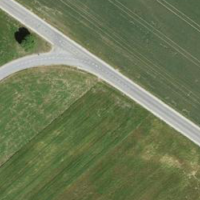
EUNIS habitat code: 52
Species observed at this site:
Plantago media